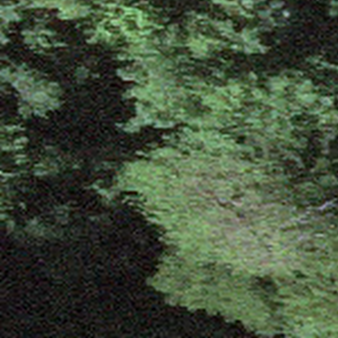
Label: other